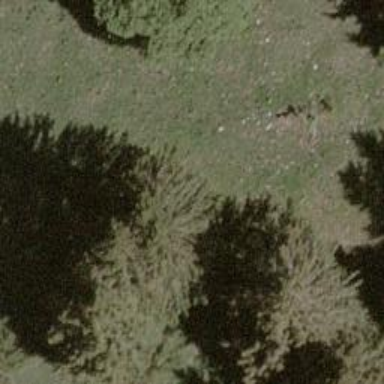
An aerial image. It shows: Single tag "natural: tree."